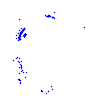
Particle: pion